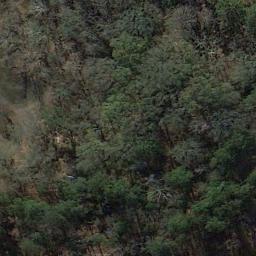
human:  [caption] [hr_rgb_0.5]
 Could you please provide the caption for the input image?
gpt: The forest is consist of dry trees and green trees .

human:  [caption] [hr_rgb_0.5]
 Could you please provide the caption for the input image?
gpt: This is a dense forest .

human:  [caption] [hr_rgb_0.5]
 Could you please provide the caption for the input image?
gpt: The forest has many dense green trees and sparse green trees .

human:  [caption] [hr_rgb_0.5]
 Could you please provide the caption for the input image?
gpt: Many sparse green trees are in a forest .

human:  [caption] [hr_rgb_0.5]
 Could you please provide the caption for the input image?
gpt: A forest with many green trees and several brown trees .